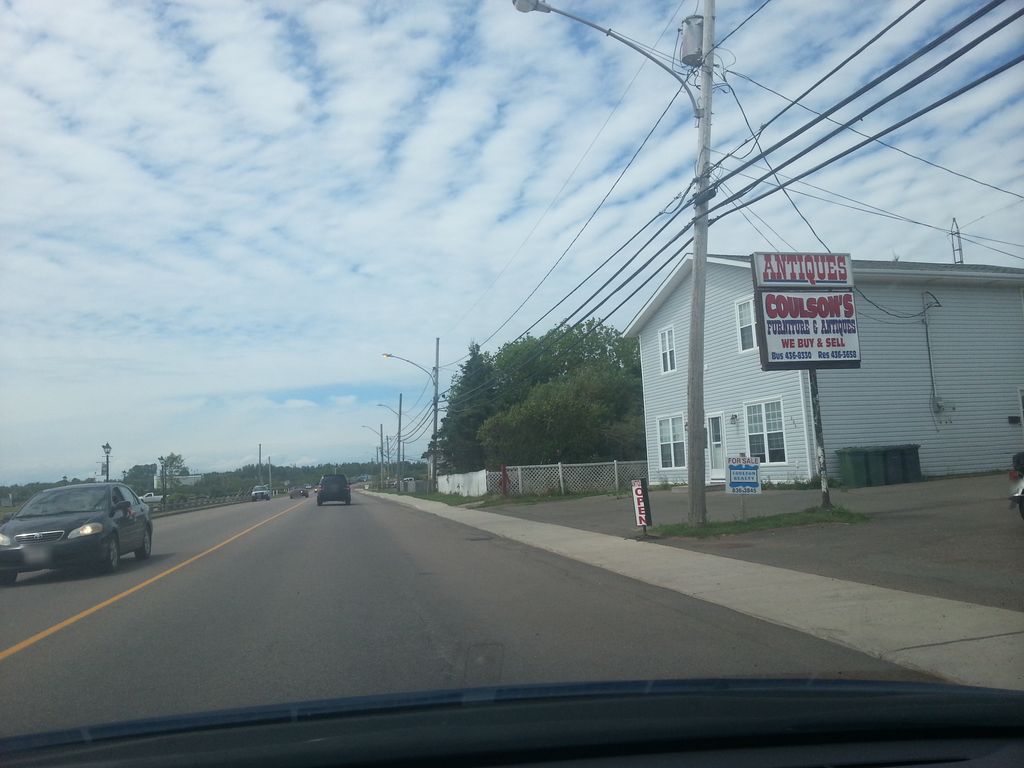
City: charlottetown